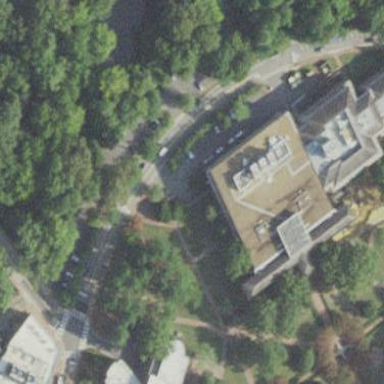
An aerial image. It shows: Library building.